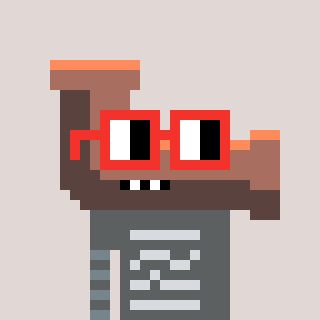
a pixel art character with square red glasses, a pipe-shaped head and a magenta-colored body on a warm background